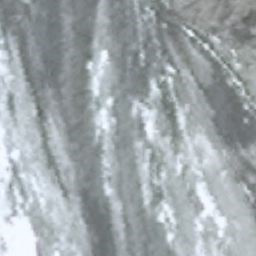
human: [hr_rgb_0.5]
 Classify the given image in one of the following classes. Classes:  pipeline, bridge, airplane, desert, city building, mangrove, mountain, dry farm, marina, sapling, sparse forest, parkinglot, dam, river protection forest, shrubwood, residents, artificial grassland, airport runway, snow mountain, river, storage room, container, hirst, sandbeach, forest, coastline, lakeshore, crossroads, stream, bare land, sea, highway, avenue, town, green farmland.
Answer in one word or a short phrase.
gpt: snow mountain